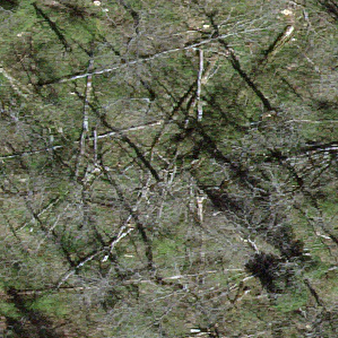
Label: other